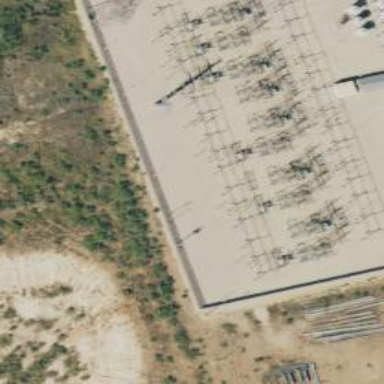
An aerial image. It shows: Switch used for power control.